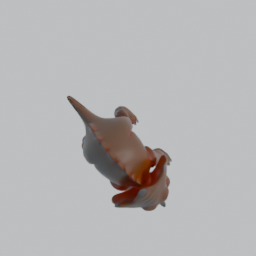
Label: animals